Field crop: maize
Growth stage: 1
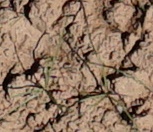
Species: lolium